高二 · 代数
已知函数 $f(x)=\sin \left(\frac{\pi}{2}-x\right) \sin x-\sqrt{3} \cos ^{2} x+\frac{\sqrt{3}}{2}, x$ 篡 $0 \frac{3 \pi}{4}$, 则 $f(x)$的值域为 ( )
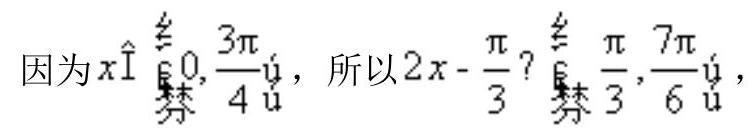
A. $\left[-\frac{\sqrt{3}}{2}, 1\right] \quad$ B. $\left(-\frac{\sqrt{3}}{2}, 1\right] \quad$ C. $\left(-\frac{\sqrt{3}}{2},-1\right) \quad$ D. $\left[-\frac{1}{2}, 1\right]$
答案: B
解析: $f(x)=\sin \left(\frac{\pi}{2}-x\right) \sin x-\sqrt{3} \cos ^{2} x+\frac{\sqrt{3}}{2}=\cos x \sin x-\sqrt{3} \cos ^{2} x+\frac{\sqrt{3}}{2}$

$=\frac{1}{2} \sin 2 x-\frac{\sqrt{3}}{2} \cos 2 x=\sin \left(2 x-\frac{\pi}{3}\right)$,

当 $2 x-\frac{\pi}{3}=-\frac{\pi}{3}$ 时, $f(x)=\sin \left(-\frac{\pi}{3}\right)=-\frac{\sqrt{3}}{2}$; 当 $2 x-\frac{\pi}{3}=\frac{\pi}{2}$ 时, $f(x)=\sin \frac{\pi}{2}=1$,

即函数 $f(x)$ 的值域为 $\left(-\frac{\sqrt{3}}{2}, 1\right]$, 故选 B.